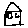
Label: house